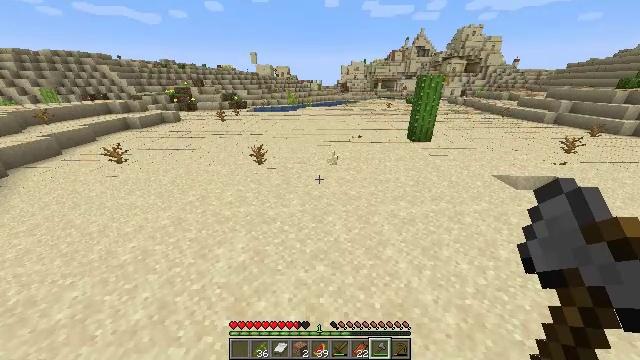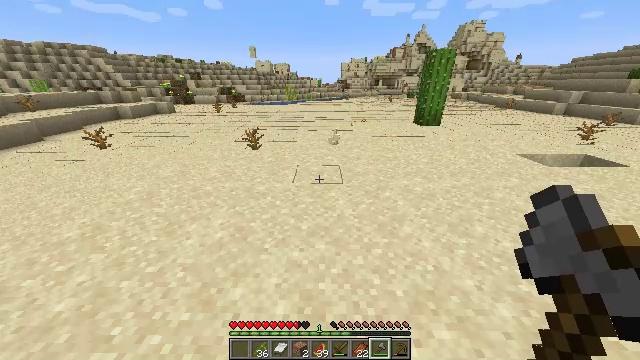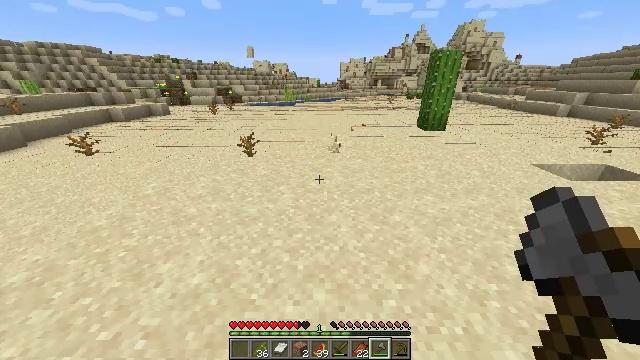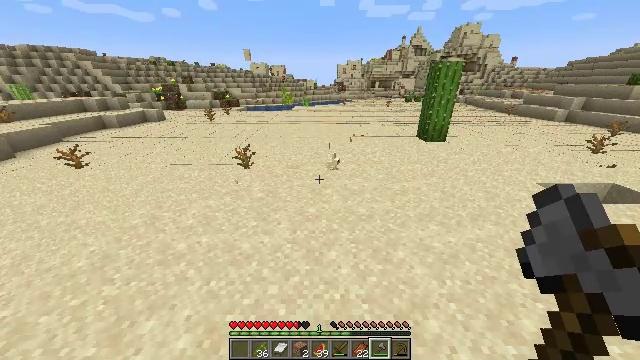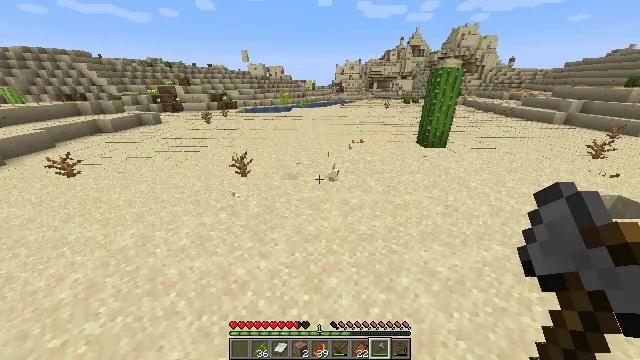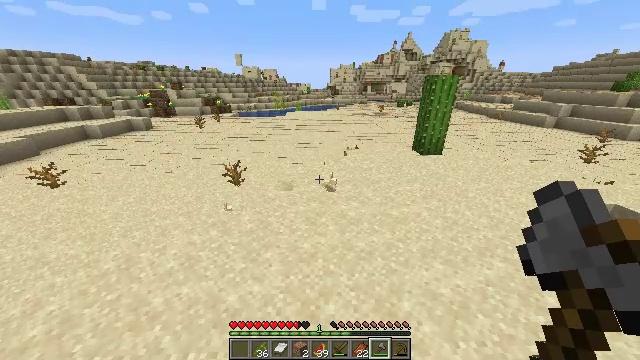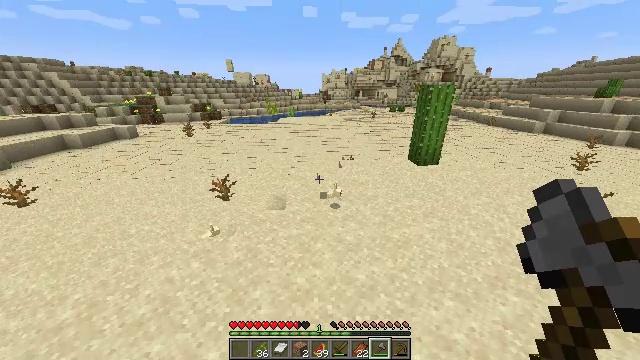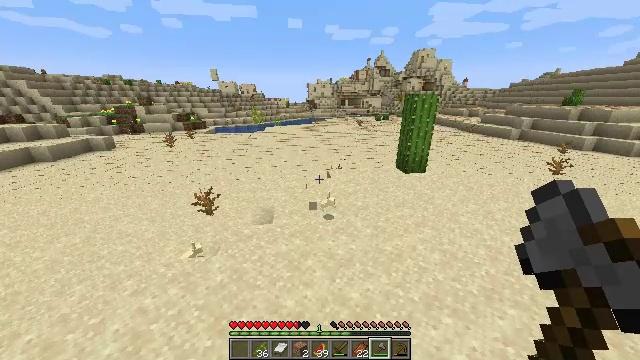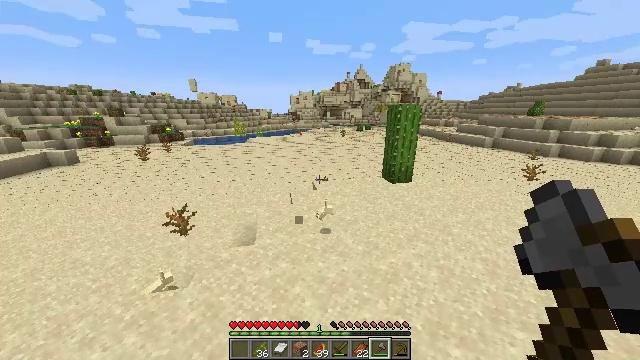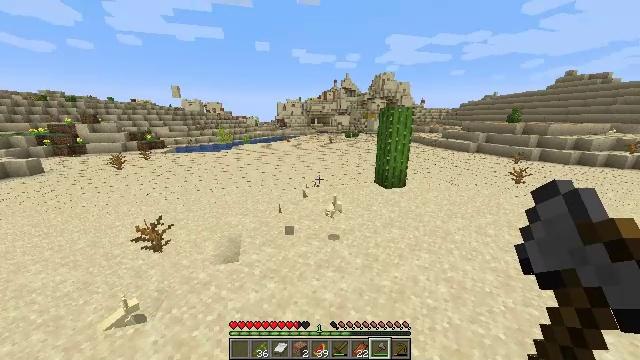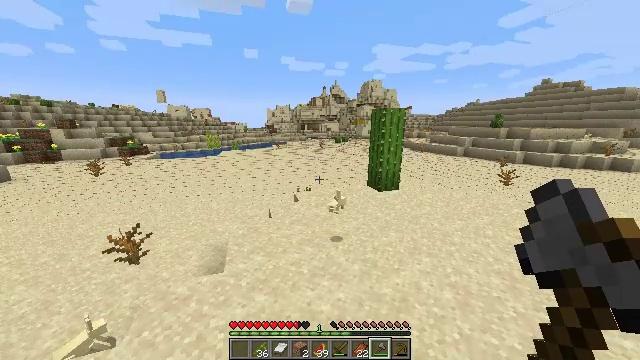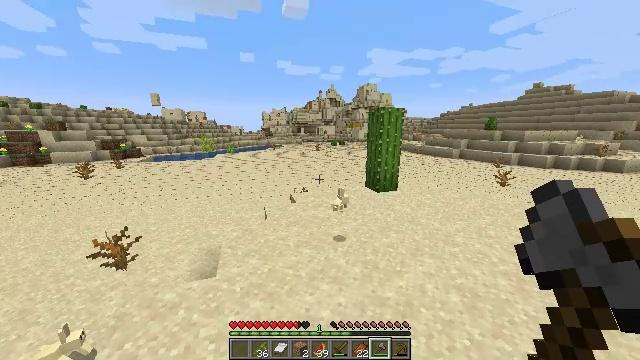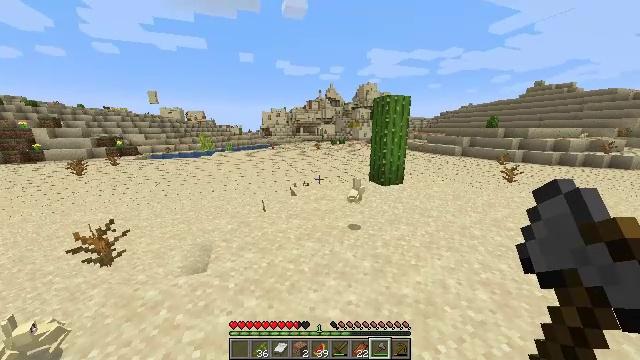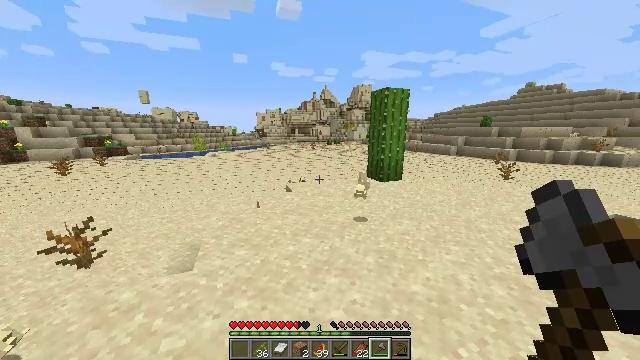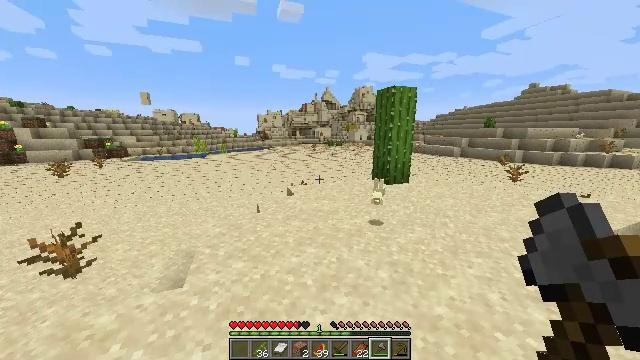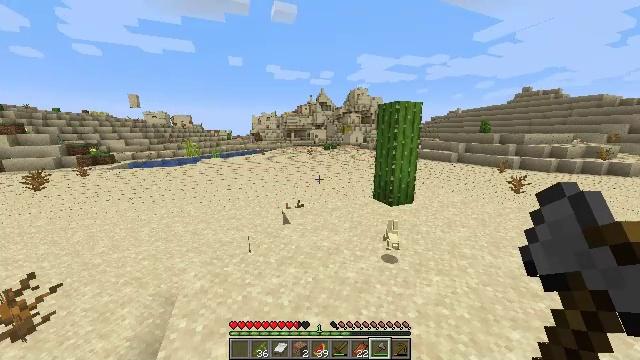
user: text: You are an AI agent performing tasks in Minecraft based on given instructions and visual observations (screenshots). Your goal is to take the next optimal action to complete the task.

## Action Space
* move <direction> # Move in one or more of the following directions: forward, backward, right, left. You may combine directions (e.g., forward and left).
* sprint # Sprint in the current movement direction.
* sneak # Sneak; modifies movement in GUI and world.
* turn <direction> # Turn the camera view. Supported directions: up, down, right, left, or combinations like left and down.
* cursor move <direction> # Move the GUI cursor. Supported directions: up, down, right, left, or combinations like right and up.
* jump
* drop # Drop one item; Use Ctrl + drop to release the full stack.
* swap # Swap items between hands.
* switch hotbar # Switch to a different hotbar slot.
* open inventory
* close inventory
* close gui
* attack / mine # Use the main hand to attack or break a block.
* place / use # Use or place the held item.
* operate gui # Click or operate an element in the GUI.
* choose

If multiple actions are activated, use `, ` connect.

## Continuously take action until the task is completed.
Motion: motion action
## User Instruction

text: Reclaim the smooth sandstone slab by mining it.
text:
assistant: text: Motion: move forward, sprint, jump
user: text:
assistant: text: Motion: move forward, sprint, jump
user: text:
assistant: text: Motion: move forward, jump
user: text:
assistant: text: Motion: move forward, jump
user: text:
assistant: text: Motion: move forward, turn right, jump
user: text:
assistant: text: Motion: move forward, turn right and up, jump
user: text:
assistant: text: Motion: move forward, turn right and up, jump
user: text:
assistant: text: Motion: move forward, sprint, turn right and up, jump
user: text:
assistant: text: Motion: move forward, sprint, turn right and up, jump
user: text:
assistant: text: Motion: move forward, sprint, turn right and up, jump
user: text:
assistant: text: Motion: move forward, sprint, turn right, jump
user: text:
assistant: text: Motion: move forward, jump
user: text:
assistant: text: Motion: move forward, turn right, jump
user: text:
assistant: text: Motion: move forward, jump
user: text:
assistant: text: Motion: move forward, turn right, jump
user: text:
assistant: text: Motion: move forward, sprint, jump
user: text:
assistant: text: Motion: move forward, sprint, jump
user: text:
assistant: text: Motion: move forward, sprint, jump
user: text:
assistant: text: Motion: move forward, sprint, jump
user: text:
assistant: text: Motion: move forward, turn left, jump
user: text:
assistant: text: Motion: move forward, turn left, jump
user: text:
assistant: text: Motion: move forward, jump
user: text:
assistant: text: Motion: move forward, jump
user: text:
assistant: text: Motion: move forward, jump
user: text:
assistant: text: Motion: move forward, sprint, jump
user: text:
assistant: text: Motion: move forward, sprint, jump
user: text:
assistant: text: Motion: move forward, sprint, jump
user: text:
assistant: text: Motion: move forward, sprint, jump
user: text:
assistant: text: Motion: move forward, jump
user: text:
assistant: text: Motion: move forward, jump